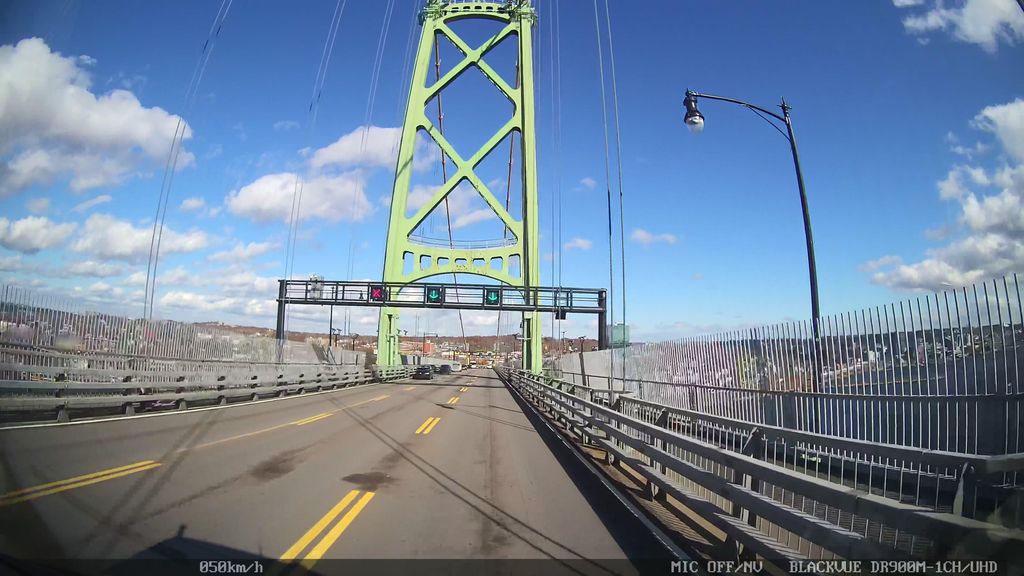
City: halifax